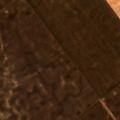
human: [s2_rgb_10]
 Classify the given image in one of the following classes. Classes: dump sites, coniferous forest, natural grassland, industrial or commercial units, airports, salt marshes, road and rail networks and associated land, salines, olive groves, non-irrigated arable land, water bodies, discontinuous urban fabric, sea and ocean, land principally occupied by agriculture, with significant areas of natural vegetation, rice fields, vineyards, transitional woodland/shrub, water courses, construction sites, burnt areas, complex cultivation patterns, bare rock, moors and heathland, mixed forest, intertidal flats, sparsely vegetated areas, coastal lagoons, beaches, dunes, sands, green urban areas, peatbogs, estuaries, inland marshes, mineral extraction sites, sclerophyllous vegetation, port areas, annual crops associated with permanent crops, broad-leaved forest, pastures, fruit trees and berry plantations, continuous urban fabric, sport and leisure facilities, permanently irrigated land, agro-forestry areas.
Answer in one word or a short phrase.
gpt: non-irrigated arable land